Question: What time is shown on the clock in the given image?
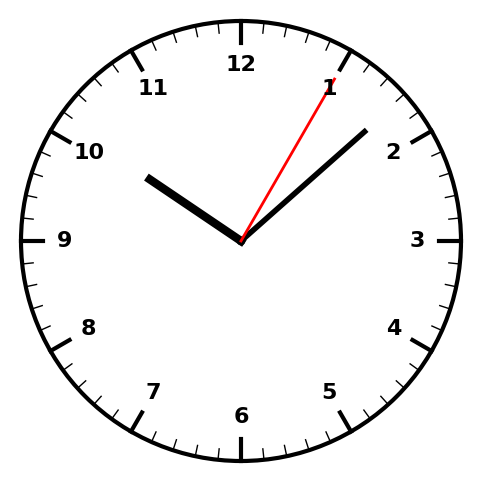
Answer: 10:08:05